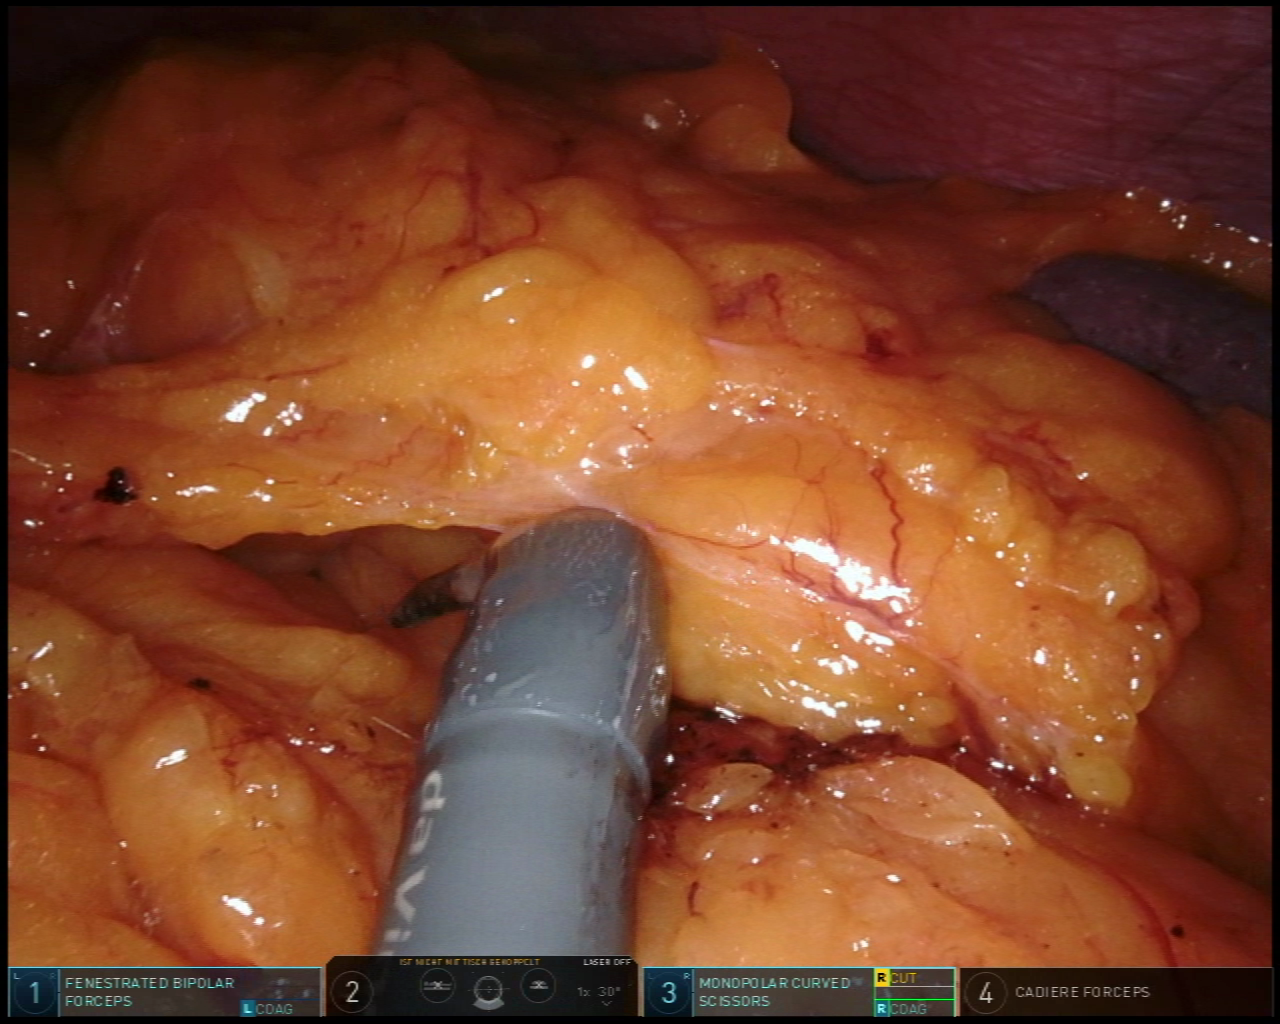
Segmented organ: spleen
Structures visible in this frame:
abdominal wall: yes
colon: no
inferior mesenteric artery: no
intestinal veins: no
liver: no
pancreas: no
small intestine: no
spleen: yes
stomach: no
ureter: no
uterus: no
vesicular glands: no